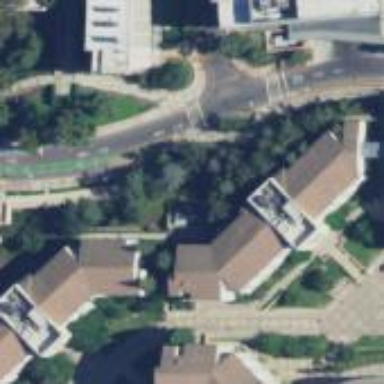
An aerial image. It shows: Residential building located in university campus.